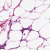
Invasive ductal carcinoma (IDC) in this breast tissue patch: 0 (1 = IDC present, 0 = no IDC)